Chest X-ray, AP view. Patient: 57 years old, sex M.
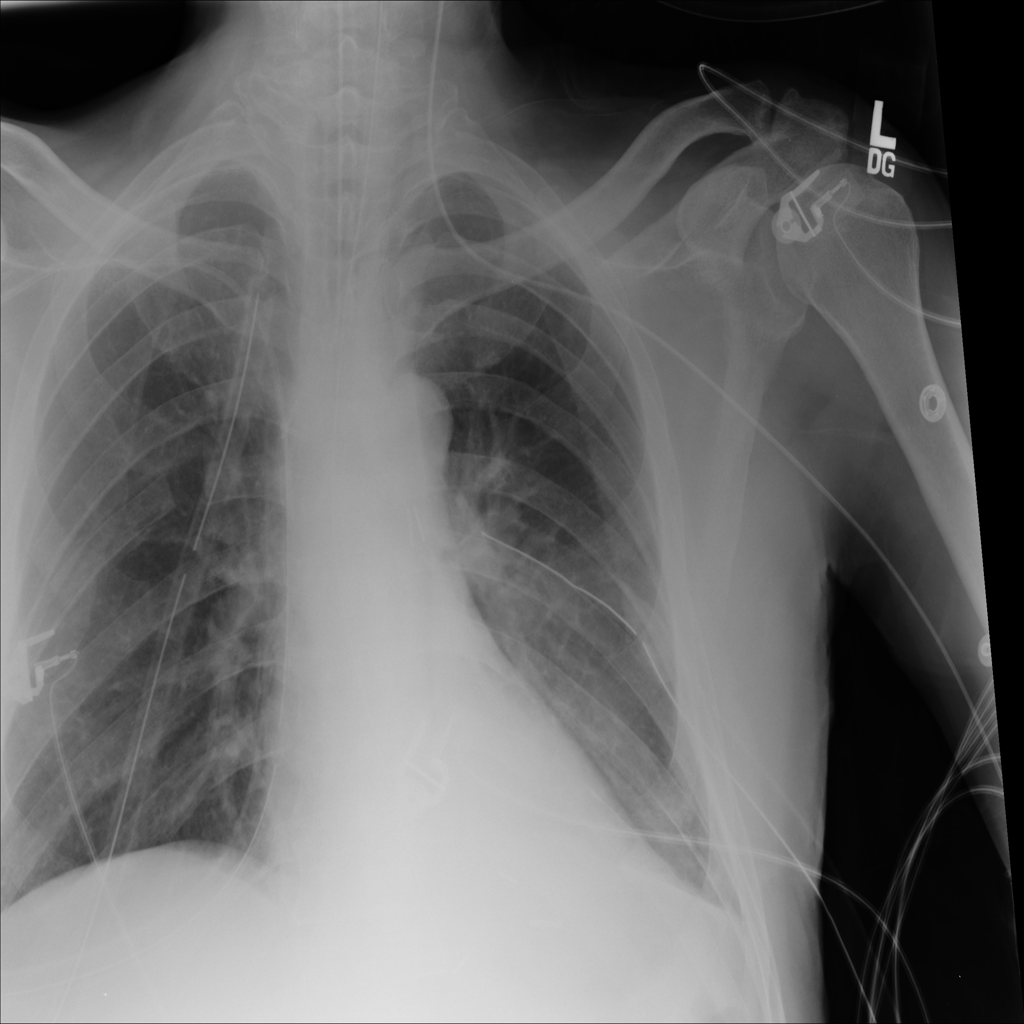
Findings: No Finding